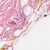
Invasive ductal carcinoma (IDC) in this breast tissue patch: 0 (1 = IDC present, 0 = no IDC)